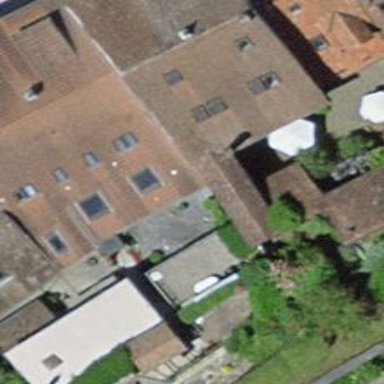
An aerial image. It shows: Building with tile roof.